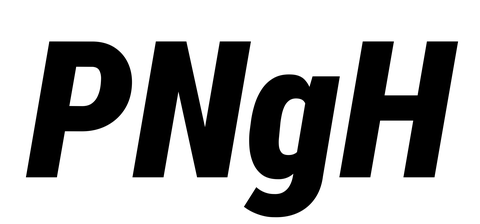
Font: Roboto-Italic_Condensed_Black_Italic